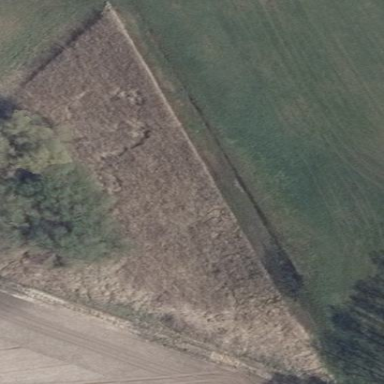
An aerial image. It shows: Reedbed wetland area.